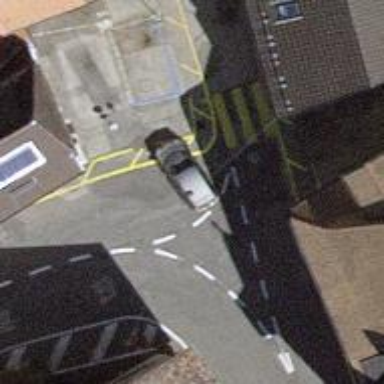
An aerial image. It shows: Marked road crossing.